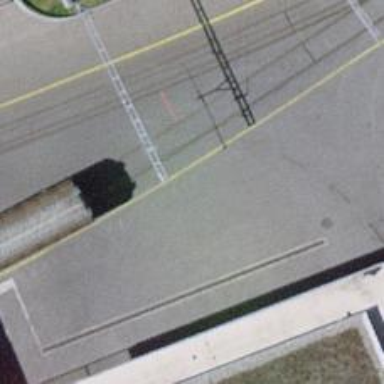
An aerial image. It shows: Single-track electrified rail service spur with contact line.